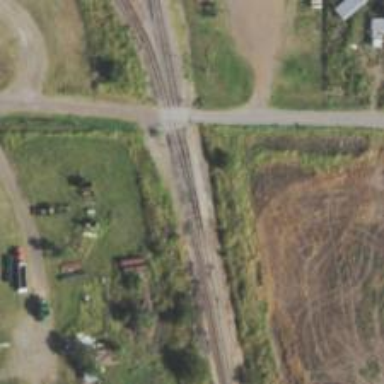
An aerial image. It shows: Railway track.